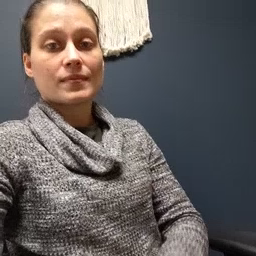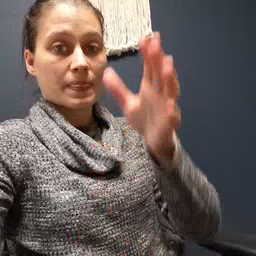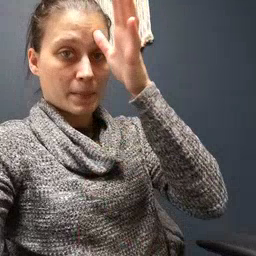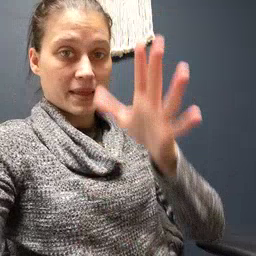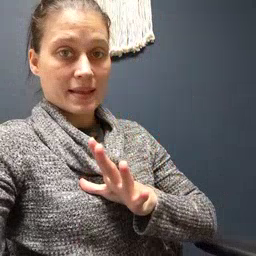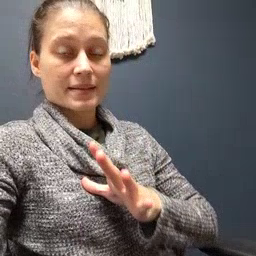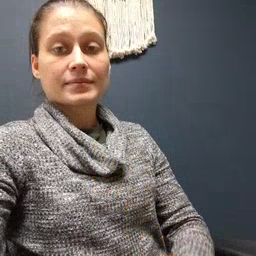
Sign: man